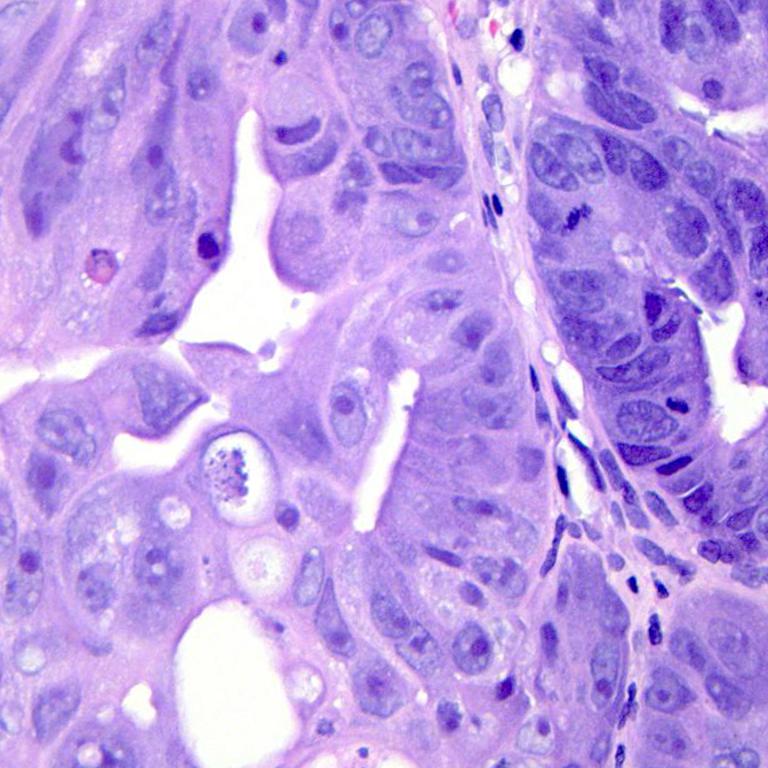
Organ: colon
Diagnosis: adenocarcinomas